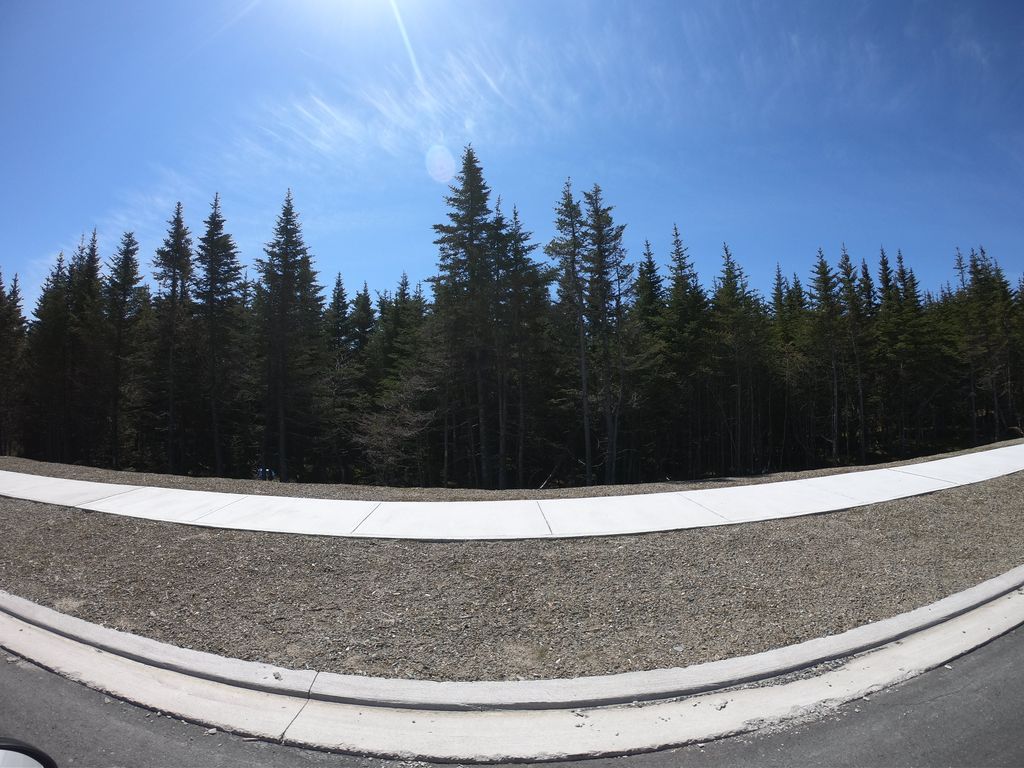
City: st_johns